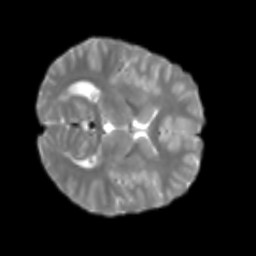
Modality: T2w
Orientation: axial
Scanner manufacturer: siemens
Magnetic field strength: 3 T
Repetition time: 4 s
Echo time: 0.0594 s